Interaction volume radius: 5 \u00c5
Interaction volume height: 15 \u00c5
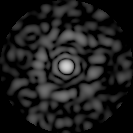
Disorder parameter: 0.8741